Question: ## fiddle
## Screenshot

## Source
'''
<a href="#"><img width="200" height="200"></a>
'''
## Question
Notice how the black border only appears around the bottom part of the image? How do I fix that so that it appears around the whole thing?
I've done it before, but I can't remember how...
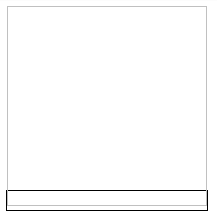
Answer: Try this:
'''
<a href="#">
<img width="200" border="0" height="200" />
</a>
'''
'''
a {
border:1px solid black;
display: block;
float: left;
}
img
{
display: block;
}
'''
Live demo can be found <URL>
It is probably better to edit the border of the '' tag instead of the '<a>'